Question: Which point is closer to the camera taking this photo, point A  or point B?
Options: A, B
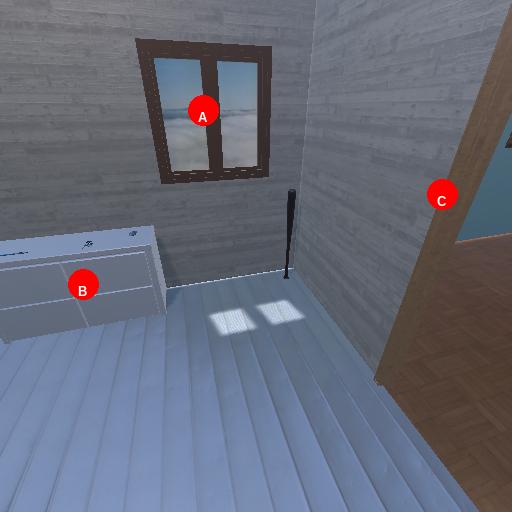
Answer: A